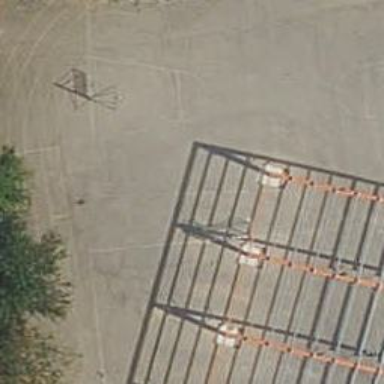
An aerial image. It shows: Basketball court located in leisure land pitch.